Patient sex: F
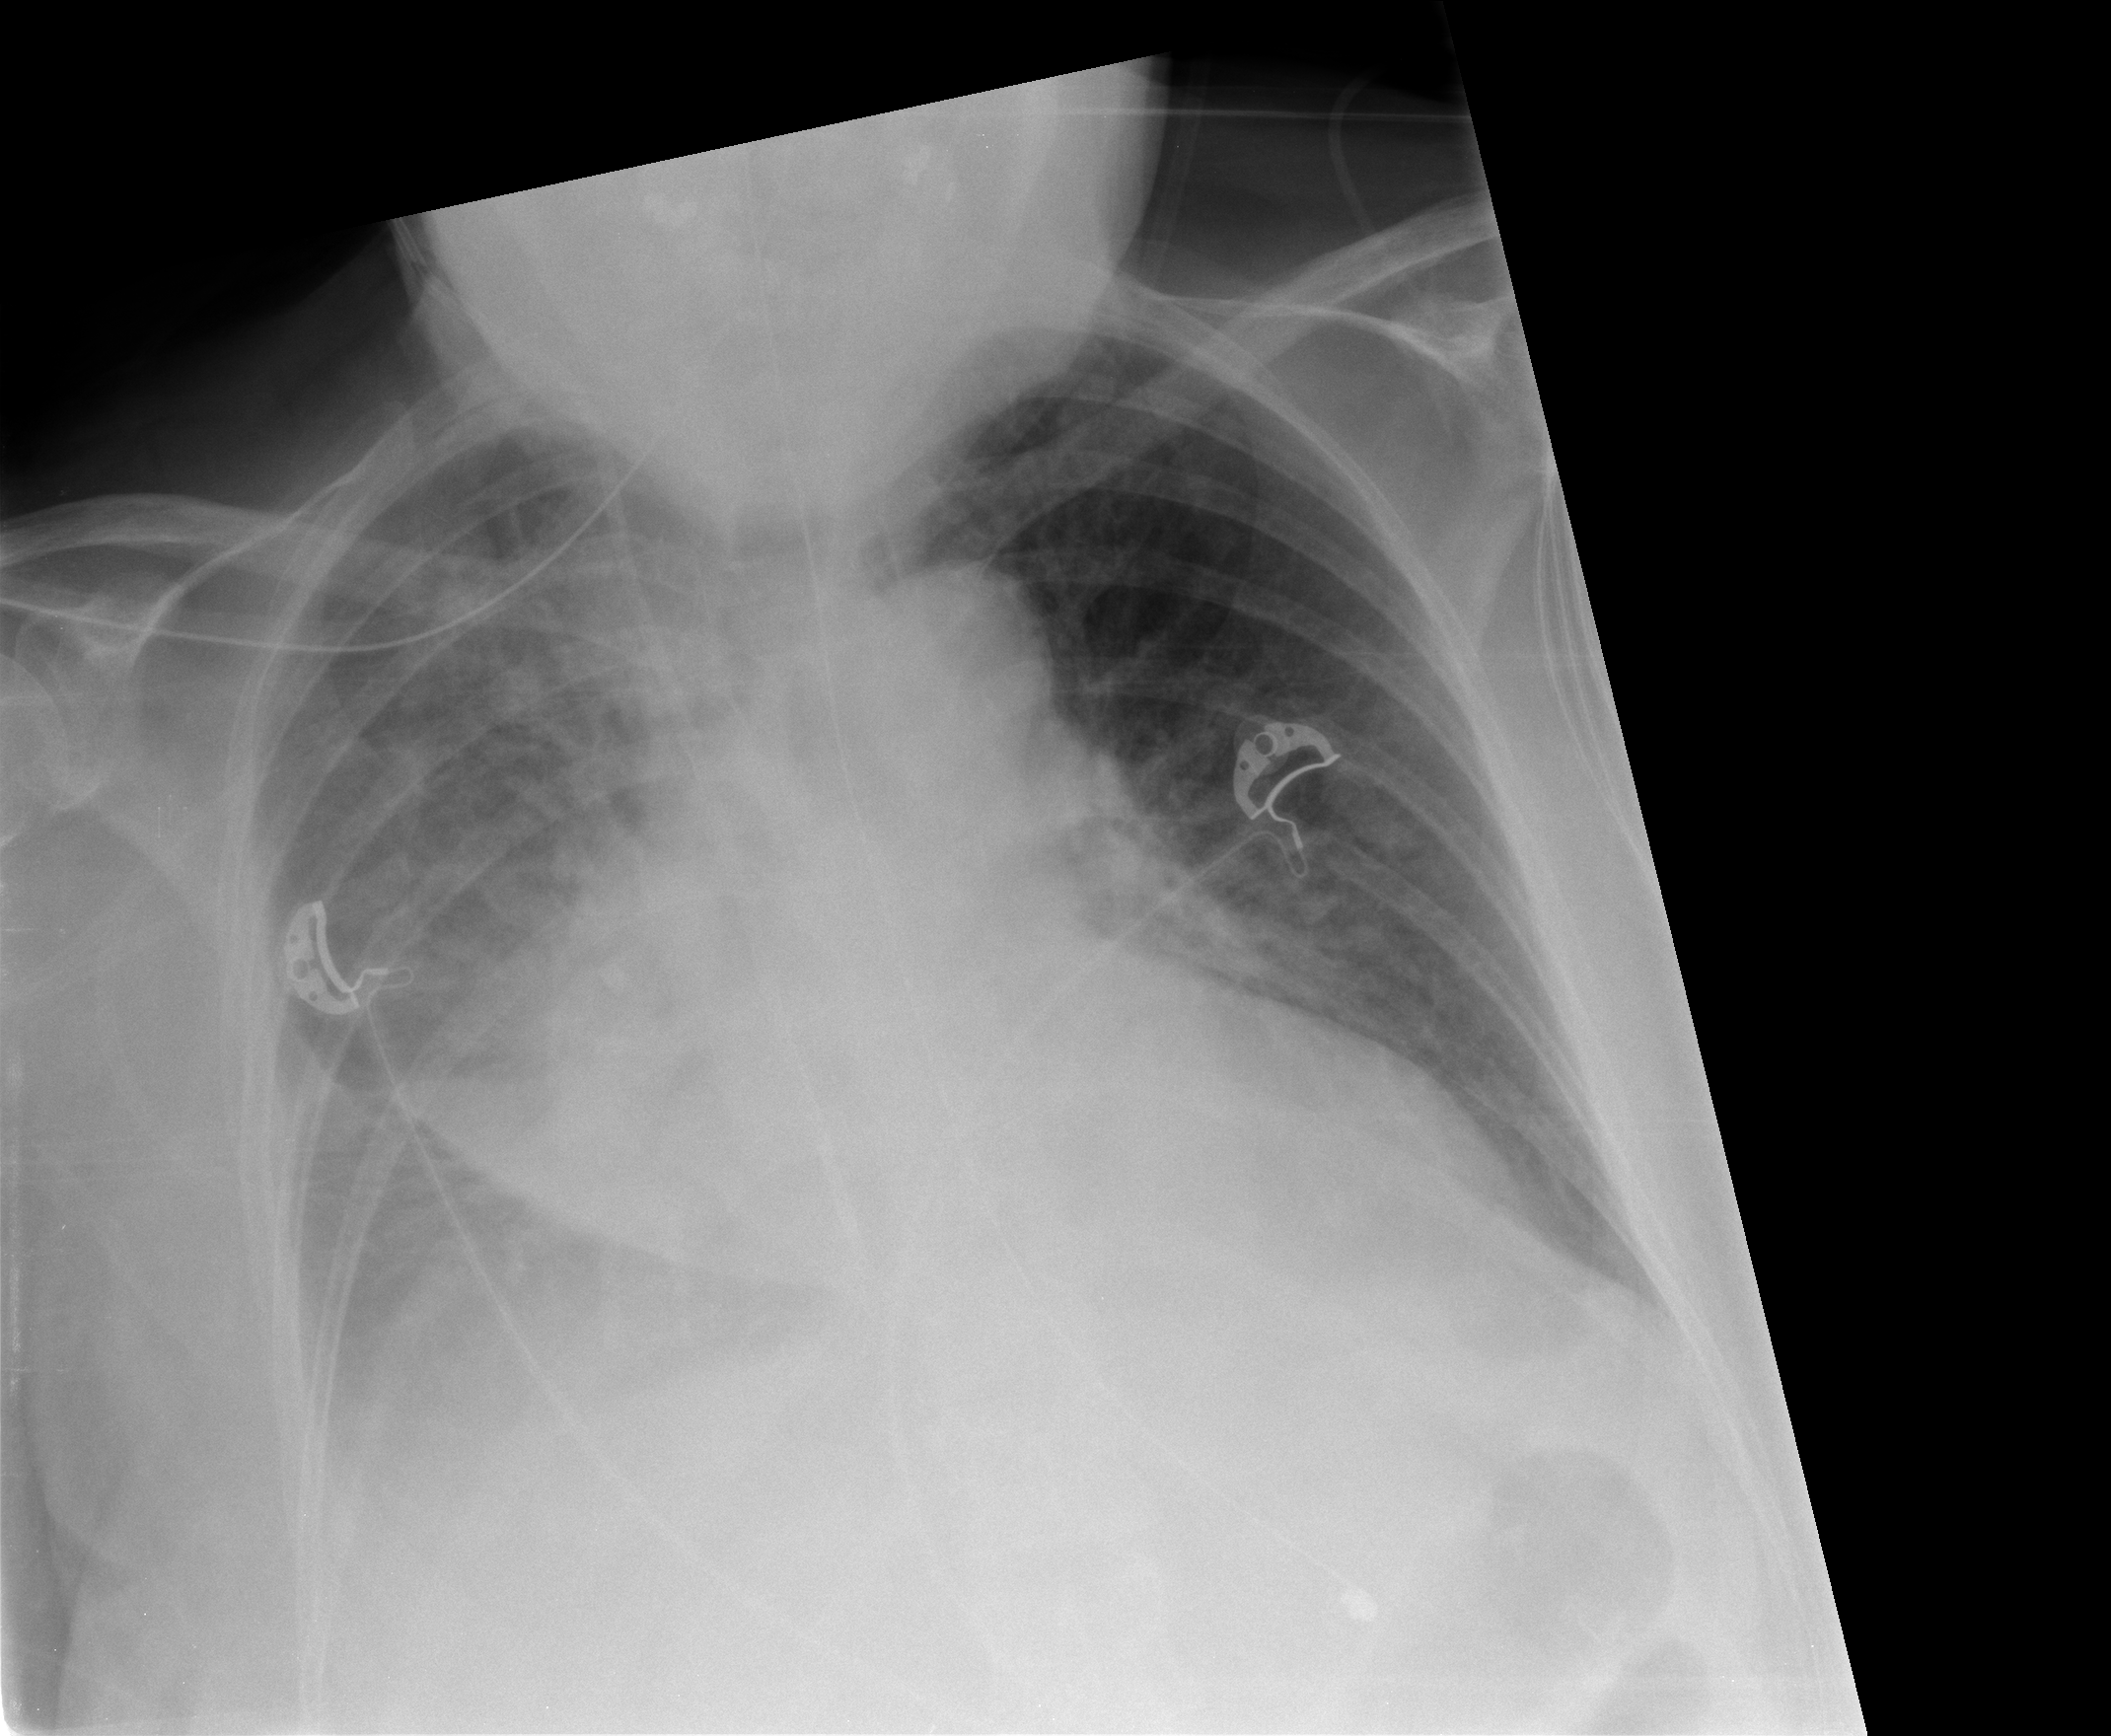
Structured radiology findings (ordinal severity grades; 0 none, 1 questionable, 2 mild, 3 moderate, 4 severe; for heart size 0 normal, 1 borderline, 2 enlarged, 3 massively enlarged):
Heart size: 0
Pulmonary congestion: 2
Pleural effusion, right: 2
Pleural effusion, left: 0
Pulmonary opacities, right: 3
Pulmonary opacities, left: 0
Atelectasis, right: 2
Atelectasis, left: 0